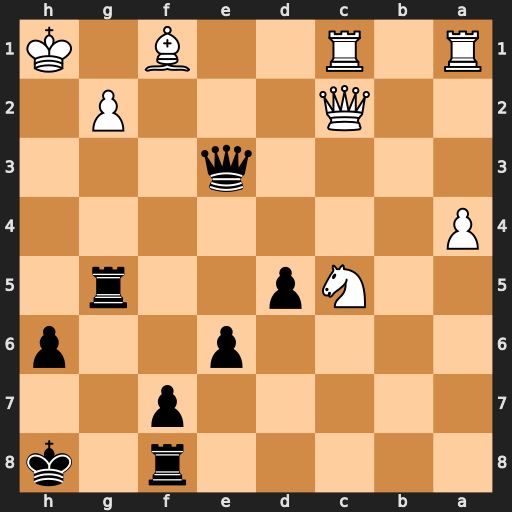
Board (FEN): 5r1k/5p2/4p2p/2Np2r1/P7/4q3/2Q3P1/R1R2B1K
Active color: b
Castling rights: -
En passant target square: -
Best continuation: Rh5#